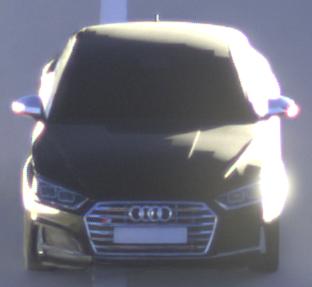
Make: Audi
Model: S5 Sportback
Detailed model: 8T Facelift
Model produced from: 2011
Model produced until: 2016
Doors: 5
Color: black
Road condition: dry road
Daytime: sunrise or sunset
Contrast: high contrast